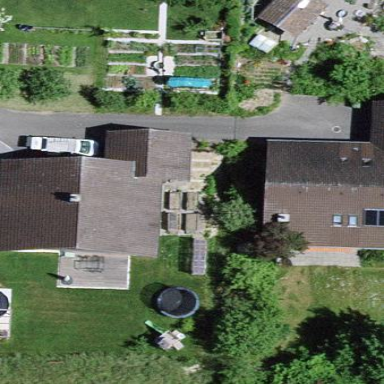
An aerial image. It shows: Residential building.